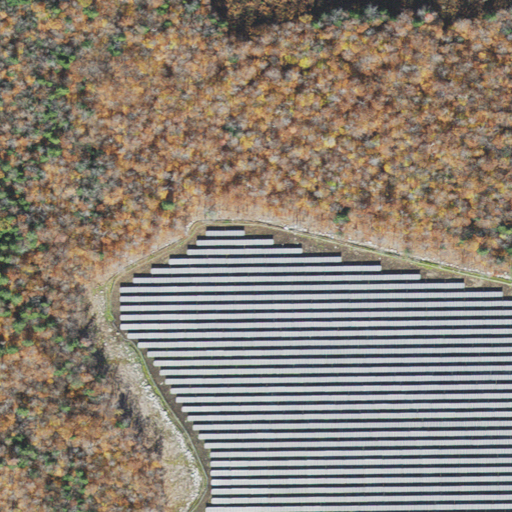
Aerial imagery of ridge(s) in Massachusetts named Ore Hill containing deciduous forest, grassland, mixed forest, and shrub